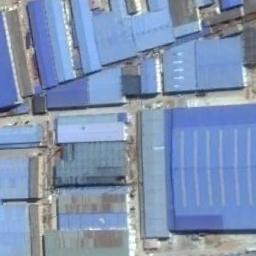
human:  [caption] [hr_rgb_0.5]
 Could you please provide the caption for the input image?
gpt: Dense industrial buildings and roads in an industrial area .

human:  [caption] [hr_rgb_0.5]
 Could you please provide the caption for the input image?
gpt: Many blue buildings are in industrial area .

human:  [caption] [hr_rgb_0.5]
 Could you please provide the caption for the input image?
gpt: One building in the industrial area has a red roof .

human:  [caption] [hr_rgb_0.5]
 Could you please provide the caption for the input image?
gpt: The industrial area has some blue workshops of different sizes and shapes .

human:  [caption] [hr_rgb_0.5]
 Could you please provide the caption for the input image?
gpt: There are some blue buildings on the industrial area .